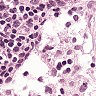
Metastatic tissue present: no